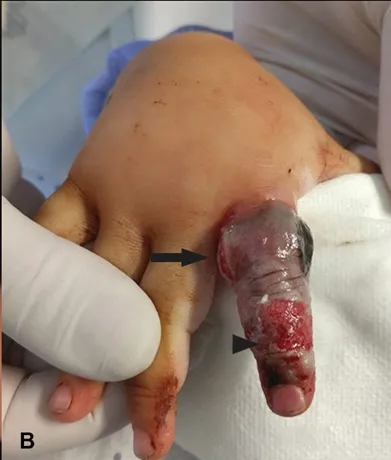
B
) Immediate recovery of distal perfusion after emergent bilateral escharotomies (black arrow) were performed. Arrowhead: debrided burn.
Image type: medical_photograph (other_medical_photograph)